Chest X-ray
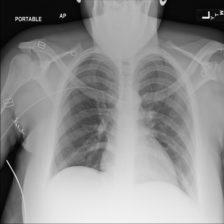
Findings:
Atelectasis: negative
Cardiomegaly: negative
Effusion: negative
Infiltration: negative
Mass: negative
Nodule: negative
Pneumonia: negative
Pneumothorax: negative
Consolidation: negative
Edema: negative
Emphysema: negative
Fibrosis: negative
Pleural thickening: negative
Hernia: negative